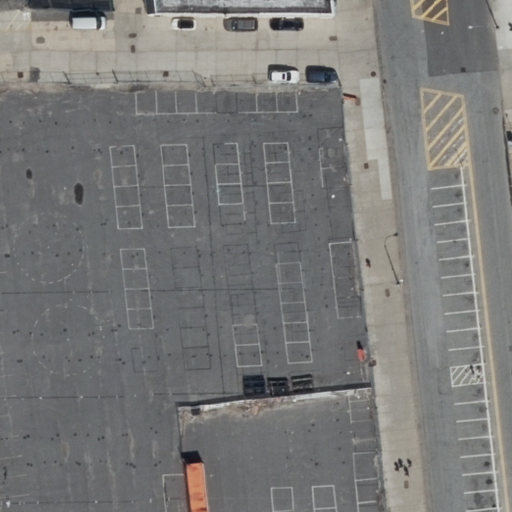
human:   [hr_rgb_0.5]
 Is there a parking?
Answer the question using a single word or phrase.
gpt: yes

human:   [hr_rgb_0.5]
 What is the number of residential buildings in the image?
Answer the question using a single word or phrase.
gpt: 1

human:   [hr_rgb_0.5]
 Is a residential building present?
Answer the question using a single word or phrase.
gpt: yes

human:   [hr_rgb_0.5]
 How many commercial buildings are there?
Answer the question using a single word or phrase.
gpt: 0

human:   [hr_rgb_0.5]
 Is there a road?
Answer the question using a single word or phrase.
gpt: yes

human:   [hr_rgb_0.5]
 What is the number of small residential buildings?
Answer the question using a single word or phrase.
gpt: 1

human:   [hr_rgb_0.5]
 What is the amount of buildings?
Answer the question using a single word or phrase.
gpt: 1

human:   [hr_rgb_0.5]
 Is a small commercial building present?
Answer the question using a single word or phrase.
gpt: no

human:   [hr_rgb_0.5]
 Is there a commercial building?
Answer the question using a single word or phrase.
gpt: no

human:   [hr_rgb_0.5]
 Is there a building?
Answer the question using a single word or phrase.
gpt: yes

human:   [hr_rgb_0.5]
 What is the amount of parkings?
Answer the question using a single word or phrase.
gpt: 1

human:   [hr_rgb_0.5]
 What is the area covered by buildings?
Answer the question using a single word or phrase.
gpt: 60m2

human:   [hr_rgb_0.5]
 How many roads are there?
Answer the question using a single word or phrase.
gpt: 3

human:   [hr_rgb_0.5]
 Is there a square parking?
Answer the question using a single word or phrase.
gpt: no

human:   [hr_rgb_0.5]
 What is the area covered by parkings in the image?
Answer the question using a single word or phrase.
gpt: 47m2

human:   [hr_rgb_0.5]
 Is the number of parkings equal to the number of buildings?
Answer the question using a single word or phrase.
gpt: yes

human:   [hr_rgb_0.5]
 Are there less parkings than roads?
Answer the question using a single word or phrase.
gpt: yes

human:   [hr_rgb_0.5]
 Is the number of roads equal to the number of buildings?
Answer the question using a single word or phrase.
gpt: no

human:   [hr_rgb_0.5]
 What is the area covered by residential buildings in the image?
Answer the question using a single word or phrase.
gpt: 60m2

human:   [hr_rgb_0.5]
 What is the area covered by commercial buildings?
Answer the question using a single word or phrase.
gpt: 0m2

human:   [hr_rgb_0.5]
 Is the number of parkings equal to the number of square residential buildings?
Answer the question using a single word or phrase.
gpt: no

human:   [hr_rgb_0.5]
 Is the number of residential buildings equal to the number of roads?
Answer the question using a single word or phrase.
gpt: no

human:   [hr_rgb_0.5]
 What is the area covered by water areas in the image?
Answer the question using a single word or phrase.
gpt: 0m2

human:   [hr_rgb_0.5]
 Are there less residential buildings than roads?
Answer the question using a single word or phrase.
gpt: yes

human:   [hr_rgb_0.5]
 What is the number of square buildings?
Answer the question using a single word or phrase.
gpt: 0

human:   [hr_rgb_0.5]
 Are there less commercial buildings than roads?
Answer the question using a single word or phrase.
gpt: yes

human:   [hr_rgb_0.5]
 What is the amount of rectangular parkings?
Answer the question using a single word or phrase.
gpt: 1

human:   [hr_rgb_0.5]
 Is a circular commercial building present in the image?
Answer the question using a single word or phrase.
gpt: no

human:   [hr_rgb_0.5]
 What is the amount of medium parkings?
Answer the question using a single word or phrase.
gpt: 0

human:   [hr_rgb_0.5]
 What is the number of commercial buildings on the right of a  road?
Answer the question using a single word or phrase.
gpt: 0

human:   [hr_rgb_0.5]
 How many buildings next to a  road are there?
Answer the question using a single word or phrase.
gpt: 1

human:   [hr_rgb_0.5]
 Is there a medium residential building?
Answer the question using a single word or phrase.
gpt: no

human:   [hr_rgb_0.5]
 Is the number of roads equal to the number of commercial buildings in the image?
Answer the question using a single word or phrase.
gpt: no

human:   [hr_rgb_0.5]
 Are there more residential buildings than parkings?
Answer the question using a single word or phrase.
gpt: no

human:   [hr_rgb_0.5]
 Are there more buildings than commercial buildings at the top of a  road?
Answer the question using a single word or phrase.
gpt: yes

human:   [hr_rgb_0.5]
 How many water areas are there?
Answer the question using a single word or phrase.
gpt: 0

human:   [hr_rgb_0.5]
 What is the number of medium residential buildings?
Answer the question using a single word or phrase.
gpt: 0

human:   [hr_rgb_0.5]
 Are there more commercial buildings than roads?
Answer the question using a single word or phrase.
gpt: no

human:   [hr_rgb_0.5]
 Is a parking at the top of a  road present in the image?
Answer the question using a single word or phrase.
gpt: yes

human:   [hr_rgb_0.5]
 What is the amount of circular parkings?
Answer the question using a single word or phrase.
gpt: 0

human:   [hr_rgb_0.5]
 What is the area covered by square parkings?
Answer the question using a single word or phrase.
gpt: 0m2

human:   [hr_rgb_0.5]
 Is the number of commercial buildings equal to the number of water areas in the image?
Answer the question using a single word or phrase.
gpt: yes

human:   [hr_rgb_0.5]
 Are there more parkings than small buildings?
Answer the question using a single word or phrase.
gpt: no

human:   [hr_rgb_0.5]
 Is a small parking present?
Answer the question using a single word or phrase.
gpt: yes

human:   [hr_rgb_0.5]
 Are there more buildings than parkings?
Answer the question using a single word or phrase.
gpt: no

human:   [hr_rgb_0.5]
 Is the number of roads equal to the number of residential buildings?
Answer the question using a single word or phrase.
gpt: no

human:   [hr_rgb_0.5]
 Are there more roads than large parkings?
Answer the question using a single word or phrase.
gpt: yes

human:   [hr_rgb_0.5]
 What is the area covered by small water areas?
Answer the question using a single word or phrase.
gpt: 0m2

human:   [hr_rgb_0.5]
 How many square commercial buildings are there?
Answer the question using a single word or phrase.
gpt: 0

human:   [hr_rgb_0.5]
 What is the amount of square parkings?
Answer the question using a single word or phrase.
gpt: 0

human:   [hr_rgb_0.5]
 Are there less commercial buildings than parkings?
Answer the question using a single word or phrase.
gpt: yes

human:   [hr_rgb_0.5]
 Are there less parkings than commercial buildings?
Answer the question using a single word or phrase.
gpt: no

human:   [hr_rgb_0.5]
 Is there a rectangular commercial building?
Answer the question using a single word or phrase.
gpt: no

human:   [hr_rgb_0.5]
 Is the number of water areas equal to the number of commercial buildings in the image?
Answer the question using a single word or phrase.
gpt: yes

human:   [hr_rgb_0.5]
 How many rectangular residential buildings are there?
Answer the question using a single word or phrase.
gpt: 1

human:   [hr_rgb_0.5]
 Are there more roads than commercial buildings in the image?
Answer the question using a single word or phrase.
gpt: yes

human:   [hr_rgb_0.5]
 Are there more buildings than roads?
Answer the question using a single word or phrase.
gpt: no

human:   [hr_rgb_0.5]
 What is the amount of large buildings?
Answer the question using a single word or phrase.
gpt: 0

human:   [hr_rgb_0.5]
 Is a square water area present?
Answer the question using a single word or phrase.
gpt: no

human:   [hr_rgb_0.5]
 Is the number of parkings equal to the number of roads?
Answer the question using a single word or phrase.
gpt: no

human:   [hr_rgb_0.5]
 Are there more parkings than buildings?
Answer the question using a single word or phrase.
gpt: no

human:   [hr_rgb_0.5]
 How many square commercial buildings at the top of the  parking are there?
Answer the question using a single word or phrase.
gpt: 0

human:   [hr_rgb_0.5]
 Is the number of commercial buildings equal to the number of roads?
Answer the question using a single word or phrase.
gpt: no

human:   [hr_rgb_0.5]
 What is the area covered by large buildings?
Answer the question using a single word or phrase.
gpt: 0m2